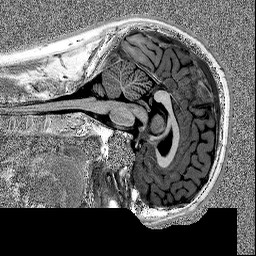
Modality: MP2RAGE
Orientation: sagittal
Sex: male